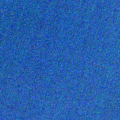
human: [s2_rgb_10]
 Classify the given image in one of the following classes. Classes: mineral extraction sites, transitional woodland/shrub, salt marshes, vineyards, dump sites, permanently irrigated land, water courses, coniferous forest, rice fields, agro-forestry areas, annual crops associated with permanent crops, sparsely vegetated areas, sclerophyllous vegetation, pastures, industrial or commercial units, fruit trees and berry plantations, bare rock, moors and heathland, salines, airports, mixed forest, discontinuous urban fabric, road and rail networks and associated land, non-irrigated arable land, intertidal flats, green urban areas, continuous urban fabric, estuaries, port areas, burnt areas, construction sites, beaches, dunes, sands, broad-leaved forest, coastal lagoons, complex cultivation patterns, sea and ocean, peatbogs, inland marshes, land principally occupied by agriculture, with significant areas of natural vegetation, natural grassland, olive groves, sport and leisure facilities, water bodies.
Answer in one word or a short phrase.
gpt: sea and ocean